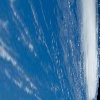
Label: water